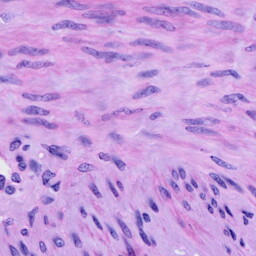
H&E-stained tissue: Cervix